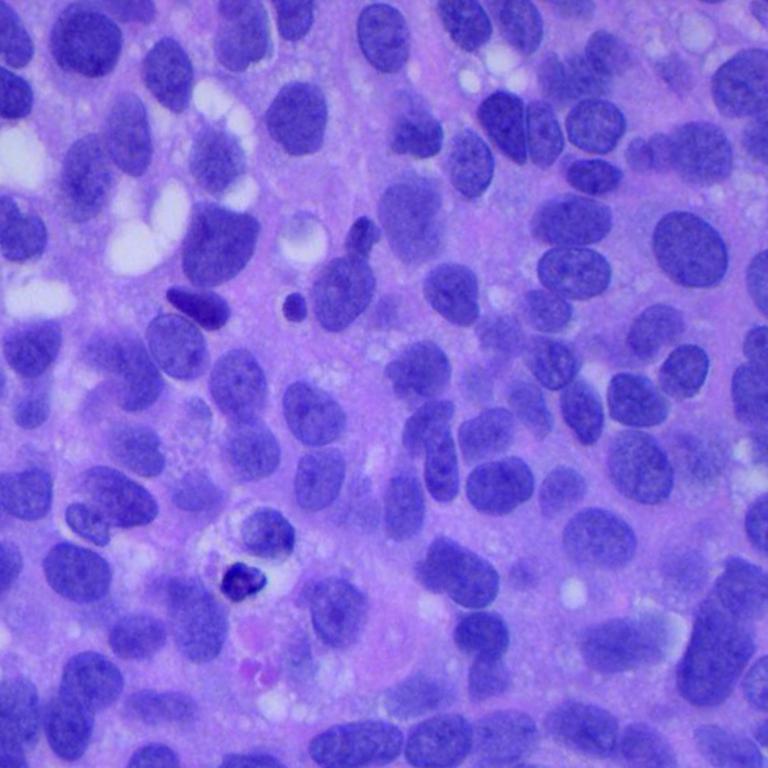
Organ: lung
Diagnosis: squamous carcinomas